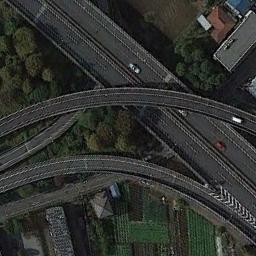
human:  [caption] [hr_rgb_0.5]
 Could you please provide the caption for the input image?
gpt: The overpass is next to some houses and trees .

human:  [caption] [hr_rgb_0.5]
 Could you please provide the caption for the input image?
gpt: The directional overpass is over the roads and a grove of trees is next to the overpass .

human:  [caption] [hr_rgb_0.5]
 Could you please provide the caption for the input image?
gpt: There are many overpasses of different lengths .

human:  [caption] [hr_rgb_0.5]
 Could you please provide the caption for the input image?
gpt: Below this overpass is a four-lane highway .

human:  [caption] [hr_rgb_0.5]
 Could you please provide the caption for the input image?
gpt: There are some green trees and buildings beside the overpass .